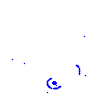
Particle: pion